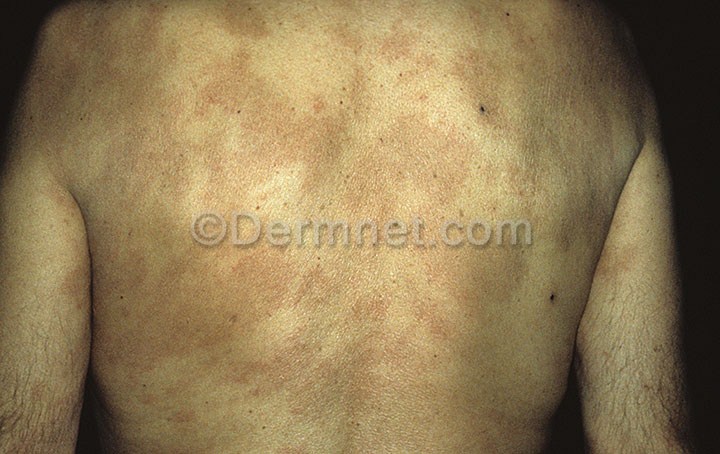
Disease: Actinic Keratosis Basal Cell Carcinoma and other Malignant Lesions